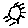
Label: sun